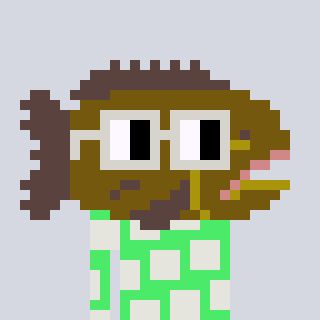
a pixel art character with square light gray glasses, a grouper-shaped head and a teal-colored body on a cool background